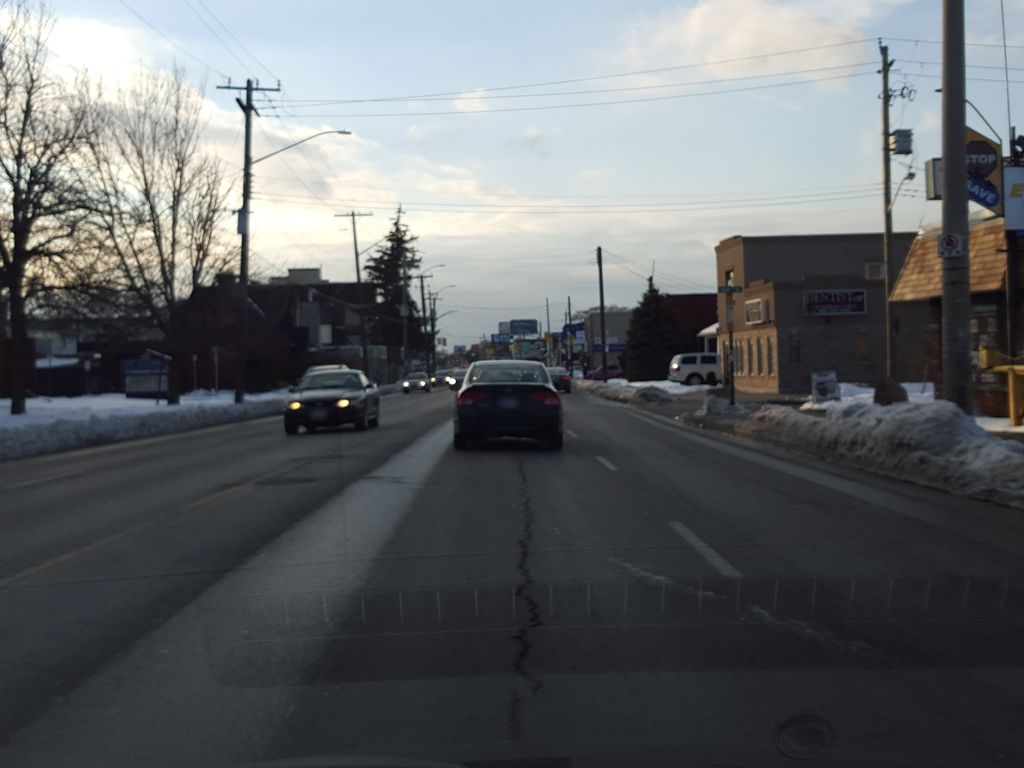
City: hamilton